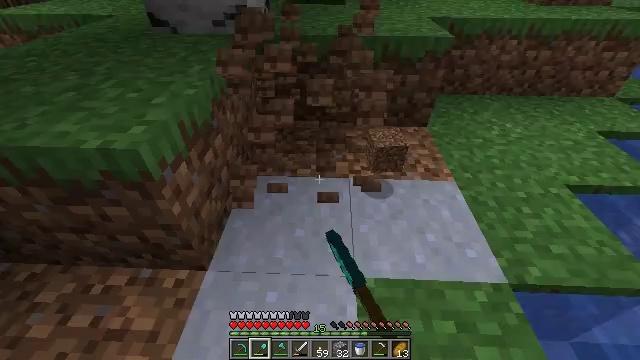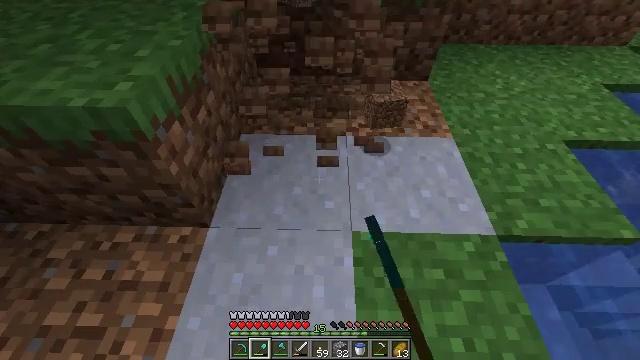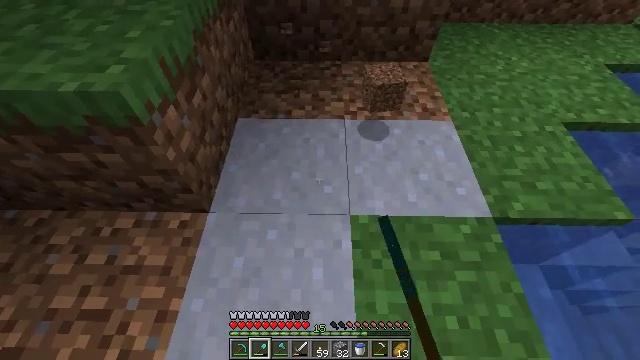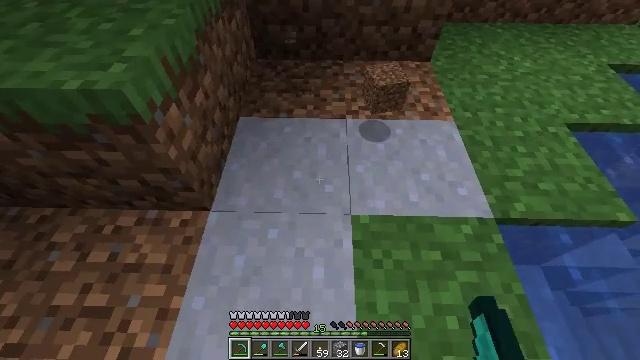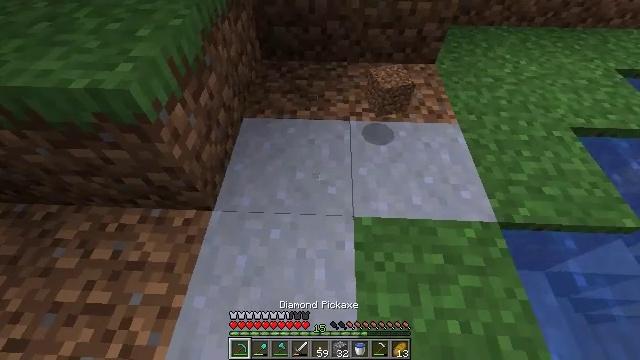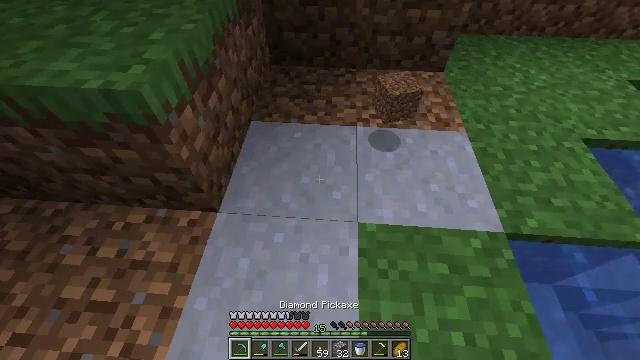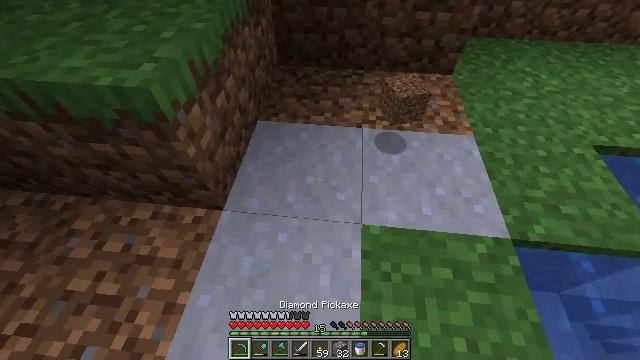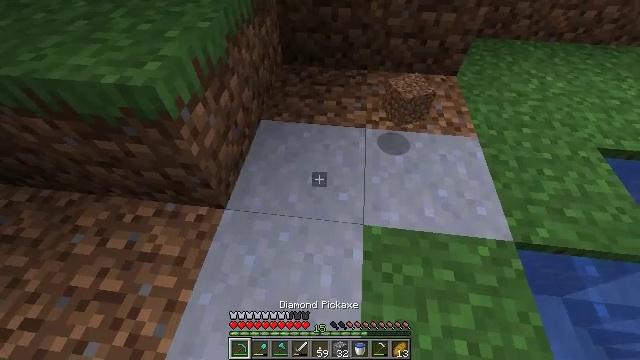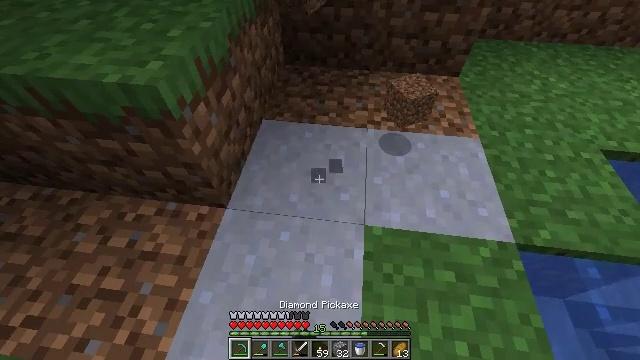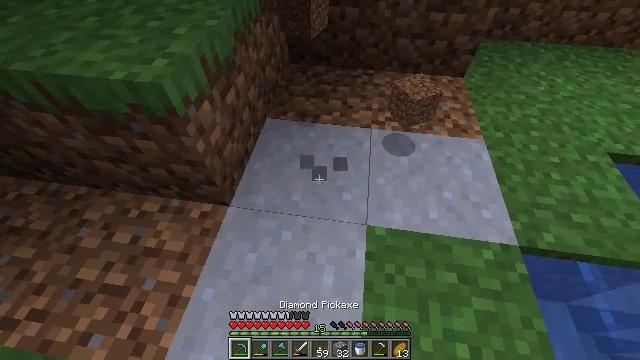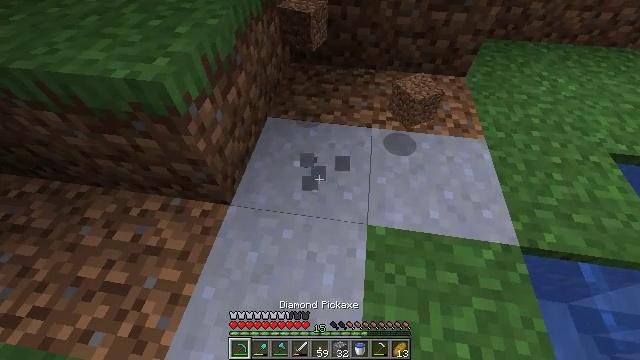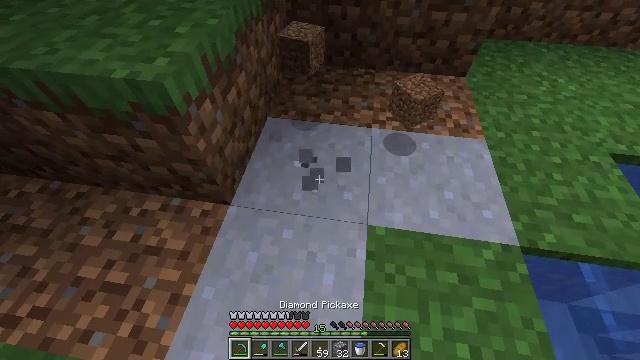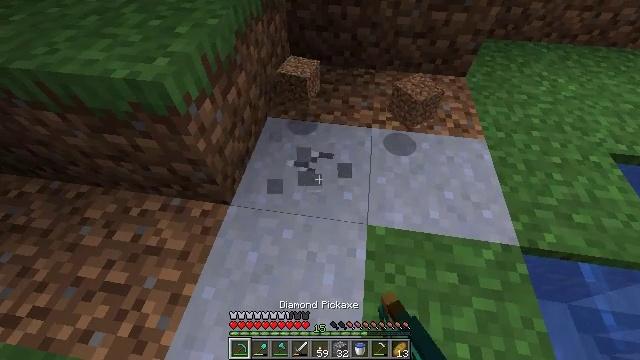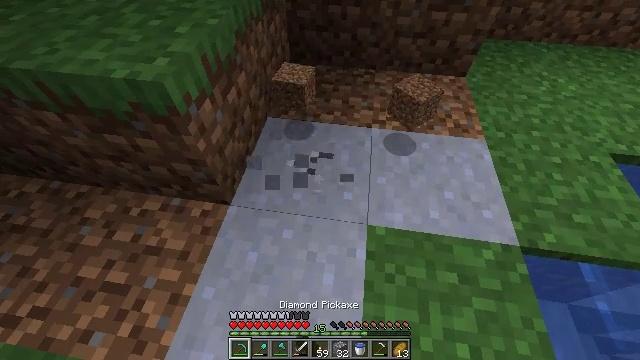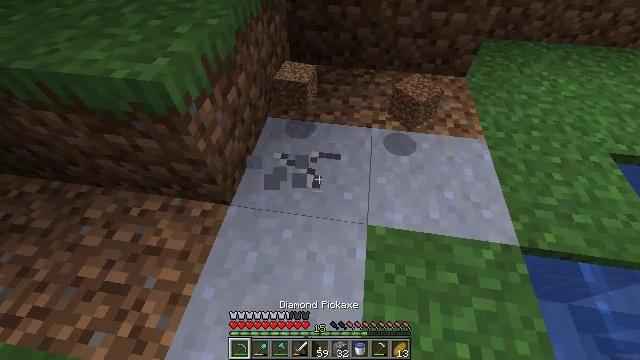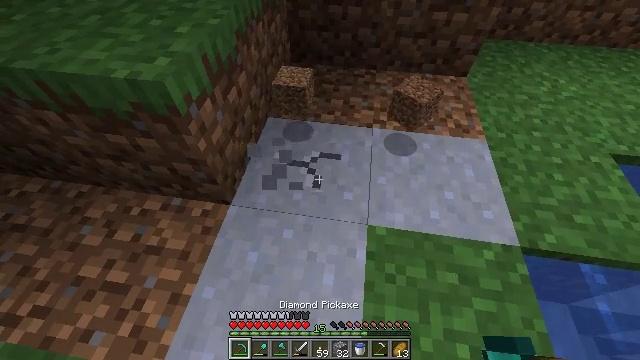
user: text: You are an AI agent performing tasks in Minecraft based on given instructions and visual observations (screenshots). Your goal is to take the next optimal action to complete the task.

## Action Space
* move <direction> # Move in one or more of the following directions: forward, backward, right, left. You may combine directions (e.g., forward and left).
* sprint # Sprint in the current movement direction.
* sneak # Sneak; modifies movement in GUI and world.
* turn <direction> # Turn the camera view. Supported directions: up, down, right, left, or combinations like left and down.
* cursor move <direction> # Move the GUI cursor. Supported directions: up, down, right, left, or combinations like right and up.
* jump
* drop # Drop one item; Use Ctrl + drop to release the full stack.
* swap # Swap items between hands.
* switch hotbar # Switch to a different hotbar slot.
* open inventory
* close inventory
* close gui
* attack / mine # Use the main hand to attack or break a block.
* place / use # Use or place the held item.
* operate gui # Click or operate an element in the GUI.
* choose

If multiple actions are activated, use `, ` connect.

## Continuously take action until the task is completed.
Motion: motion action
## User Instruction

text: Collect clay by holding down the left mouse button.
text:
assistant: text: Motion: turn down
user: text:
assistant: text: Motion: turn down
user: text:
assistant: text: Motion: switch to hotbar 1
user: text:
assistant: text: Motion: turn left, switch to hotbar 1
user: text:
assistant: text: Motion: turn left and up, switch to hotbar 1
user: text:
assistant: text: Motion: turn left, switch to hotbar 1
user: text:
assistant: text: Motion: attack / mine
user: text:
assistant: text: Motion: attack / mine
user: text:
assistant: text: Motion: turn left, attack / mine
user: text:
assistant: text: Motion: attack / mine
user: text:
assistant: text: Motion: attack / mine
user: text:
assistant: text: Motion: attack / mine
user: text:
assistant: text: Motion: attack / mine
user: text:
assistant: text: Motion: attack / mine
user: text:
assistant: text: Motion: attack / mine
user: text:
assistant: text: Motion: attack / mine
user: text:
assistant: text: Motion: attack / mine
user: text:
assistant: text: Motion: attack / mine
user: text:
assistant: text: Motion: attack / mine
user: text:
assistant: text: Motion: attack / mine
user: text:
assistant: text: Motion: attack / mine
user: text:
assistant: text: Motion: attack / mine
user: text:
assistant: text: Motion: attack / mine
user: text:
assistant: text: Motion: attack / mine
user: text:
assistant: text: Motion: attack / mine
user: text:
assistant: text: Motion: attack / mine
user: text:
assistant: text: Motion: attack / mine
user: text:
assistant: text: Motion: no_op
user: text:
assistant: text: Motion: move forward
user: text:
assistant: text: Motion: move forward